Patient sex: M
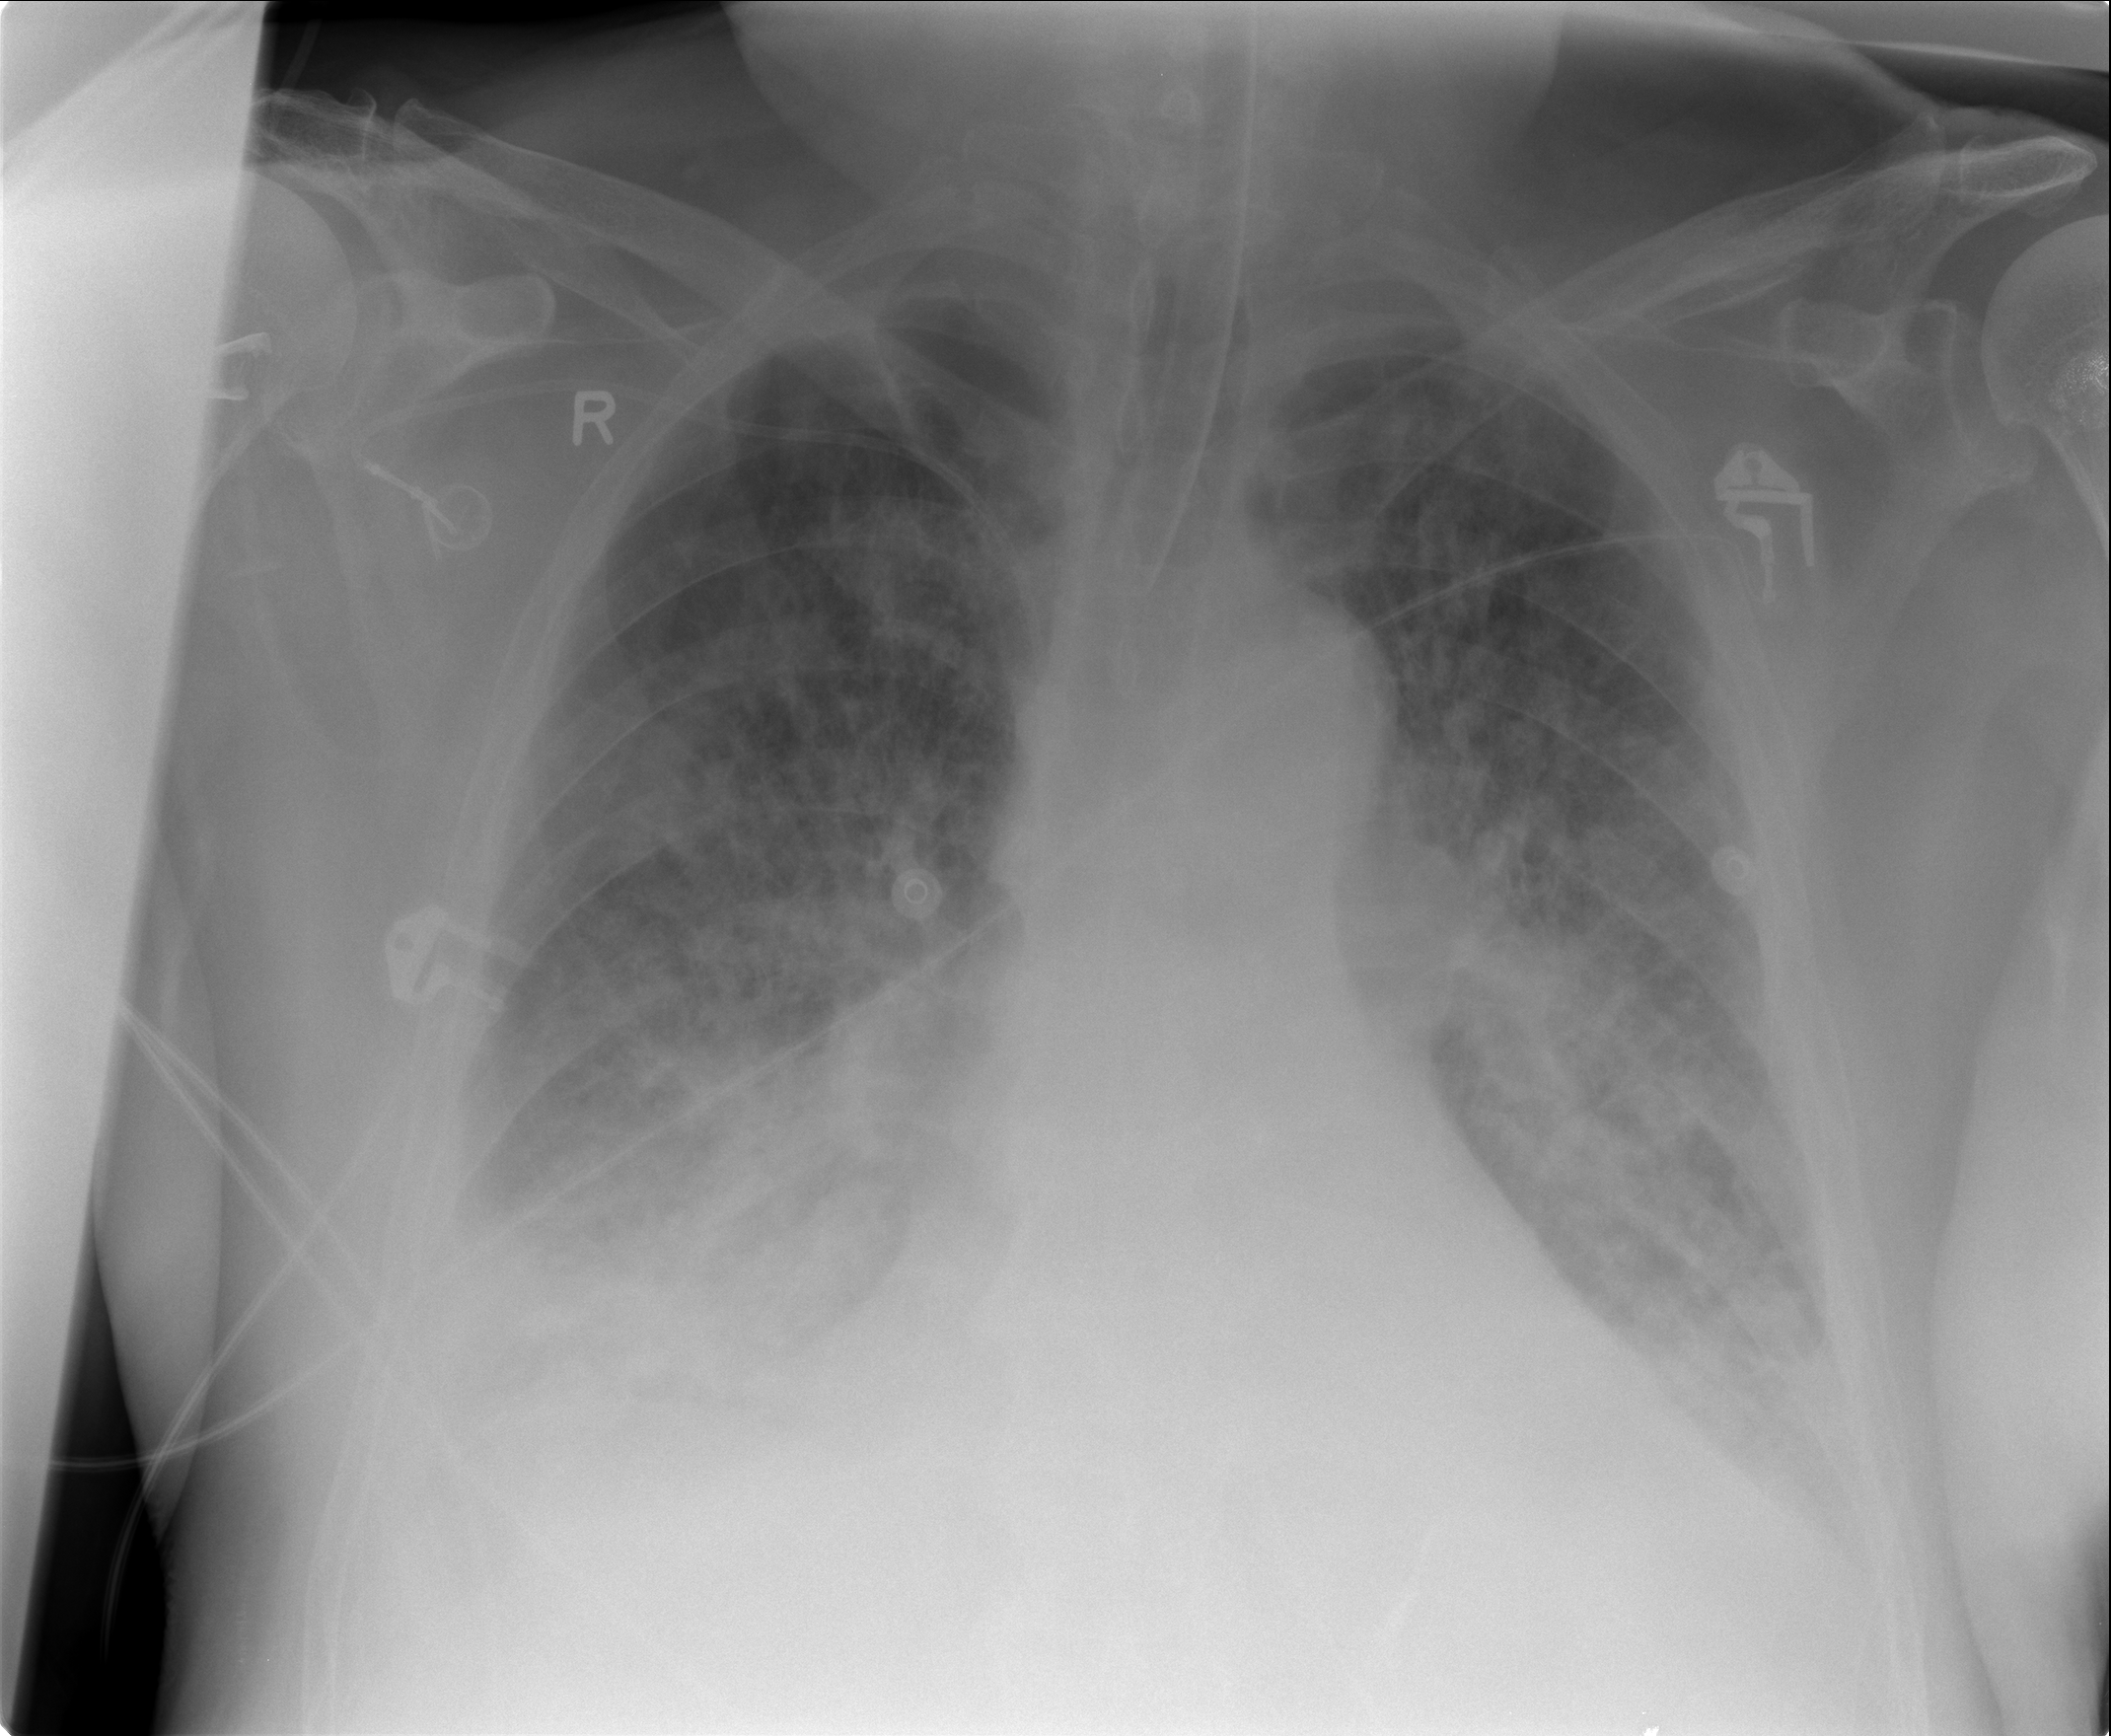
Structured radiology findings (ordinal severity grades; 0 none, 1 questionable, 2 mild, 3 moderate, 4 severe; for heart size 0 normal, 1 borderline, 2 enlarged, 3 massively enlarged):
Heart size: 1
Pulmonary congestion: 2
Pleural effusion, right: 2
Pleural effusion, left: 1
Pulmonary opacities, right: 2
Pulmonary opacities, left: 2
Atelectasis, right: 3
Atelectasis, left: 2